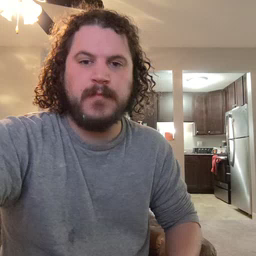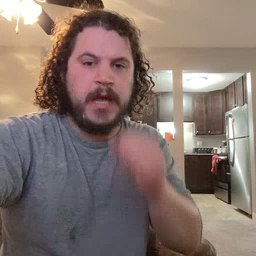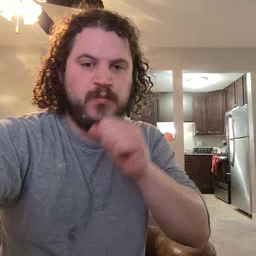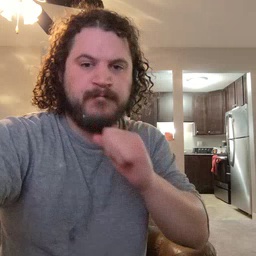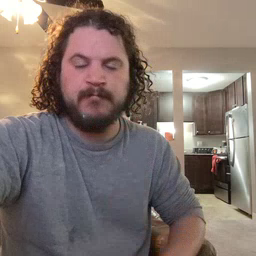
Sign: icecream